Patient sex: M
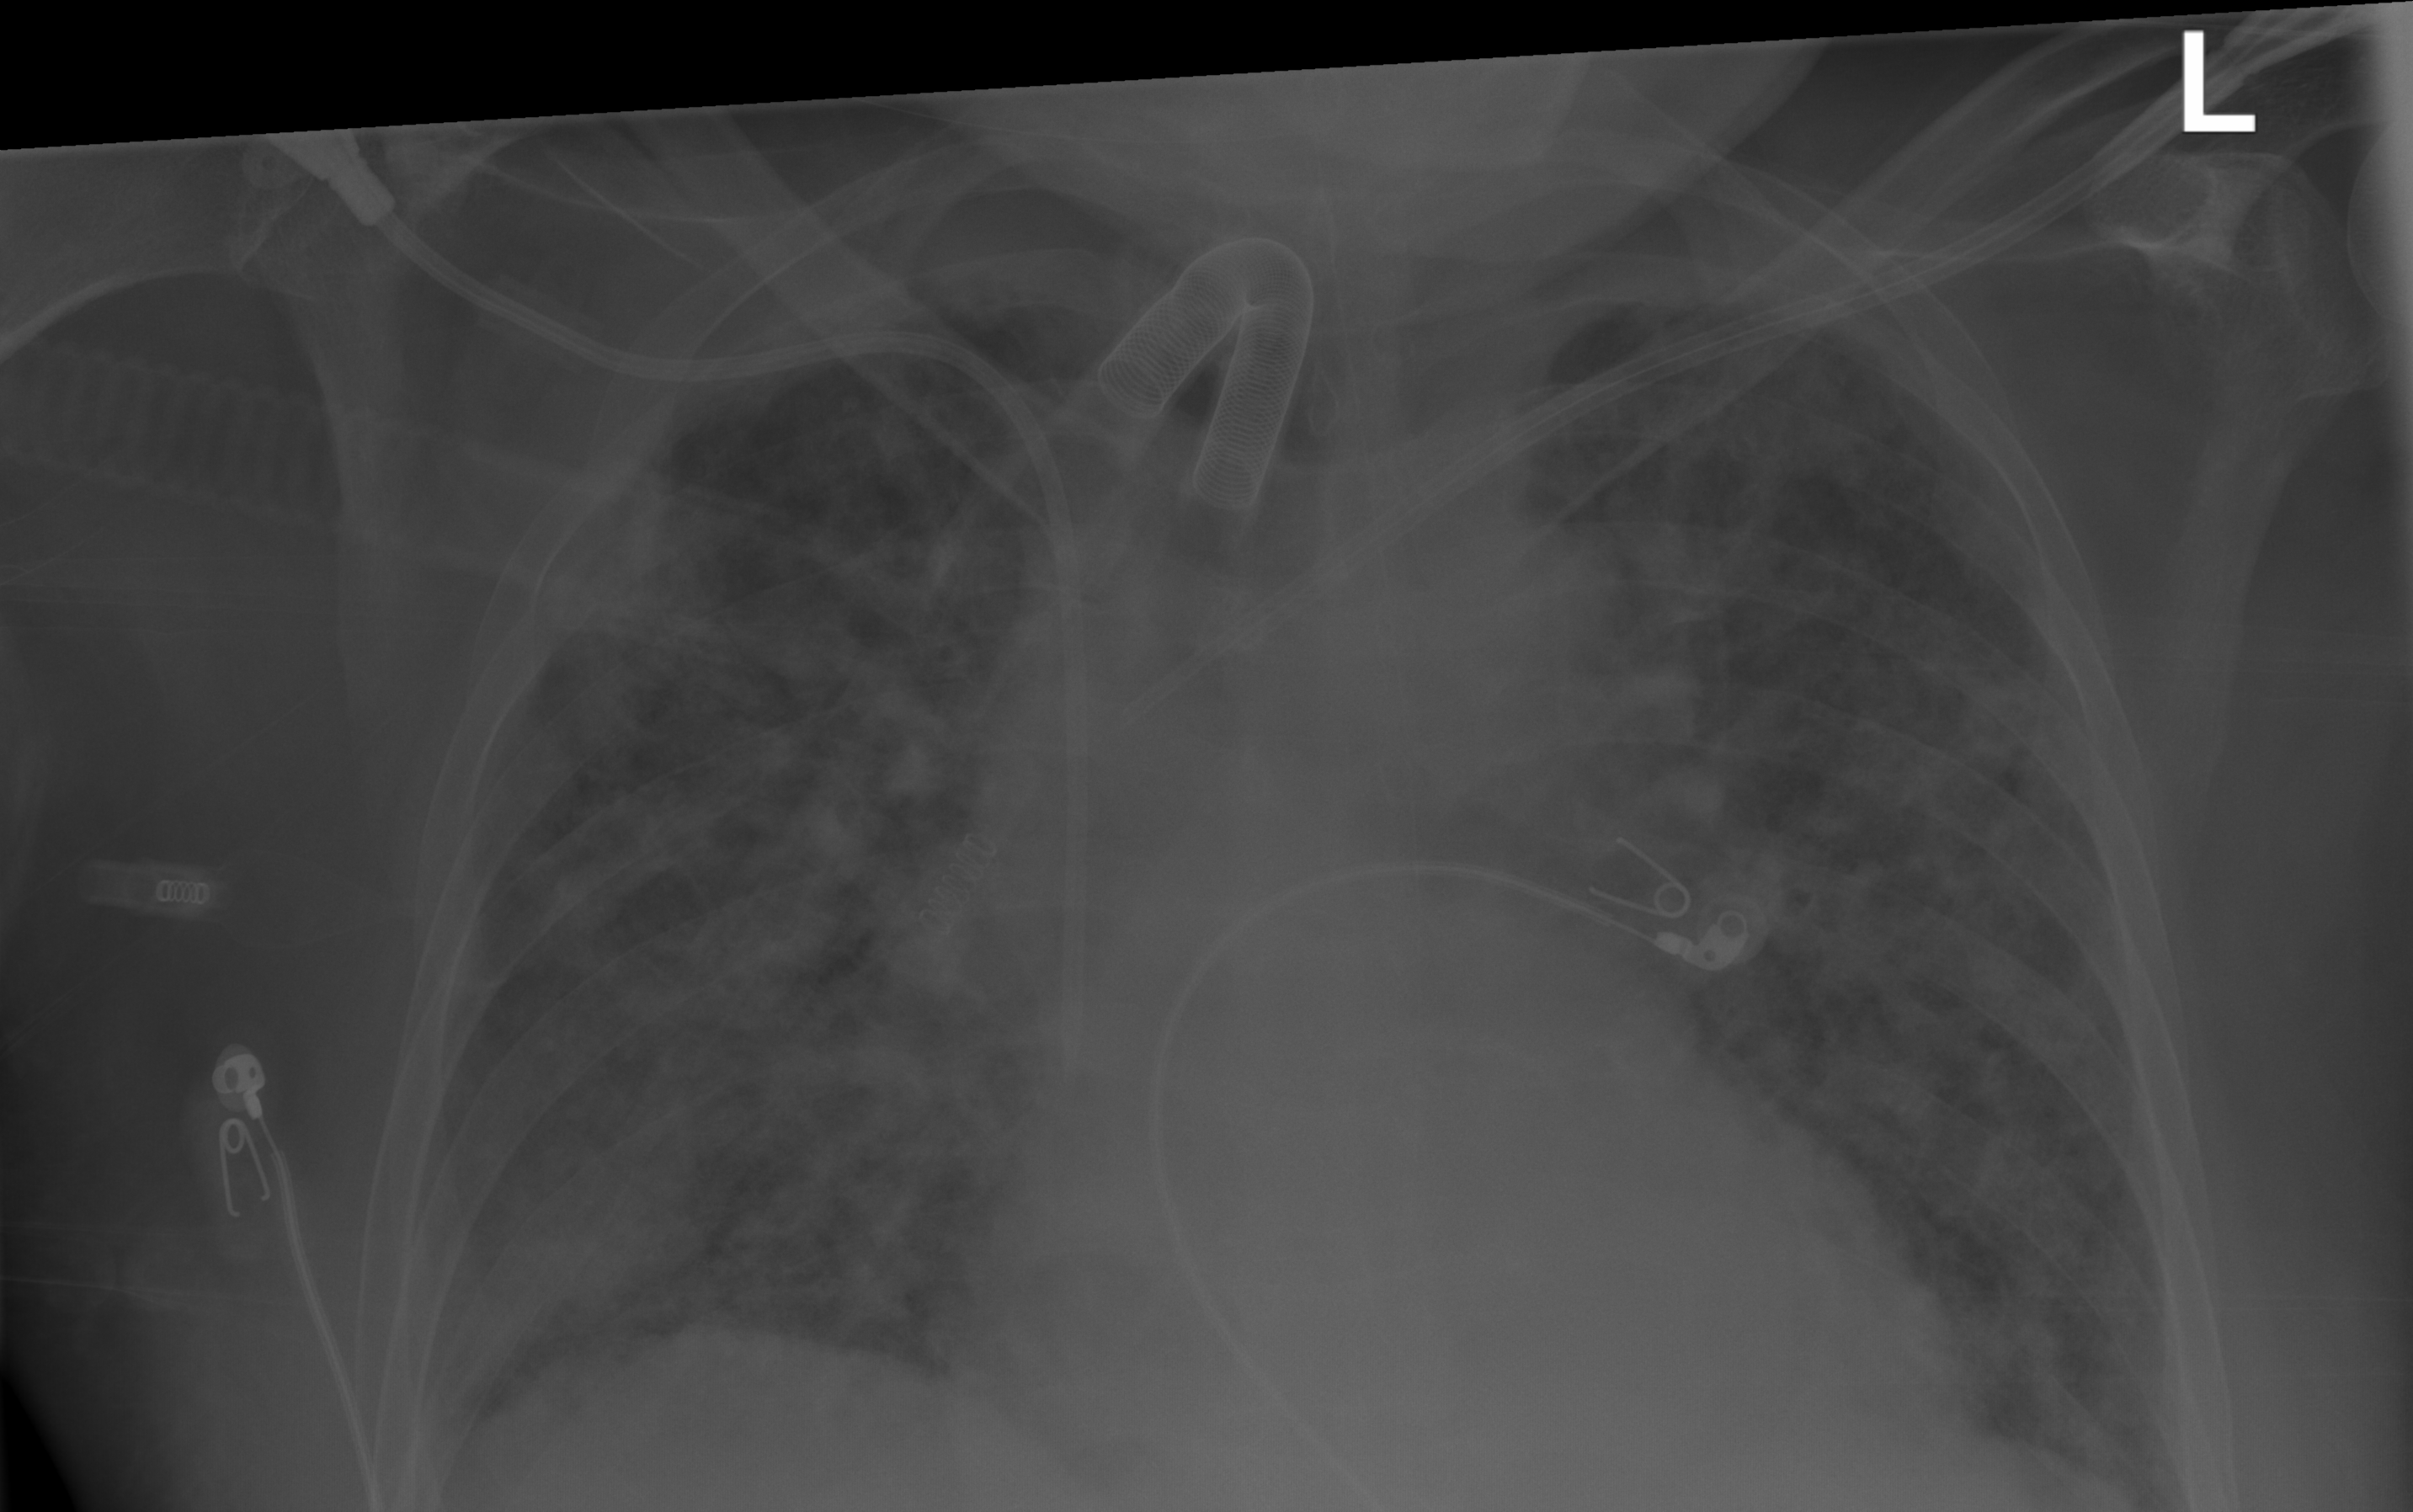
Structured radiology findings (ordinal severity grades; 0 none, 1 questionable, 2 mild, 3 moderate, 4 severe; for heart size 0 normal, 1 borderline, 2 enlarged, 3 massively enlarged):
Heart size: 0
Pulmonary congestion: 0
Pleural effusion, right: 0
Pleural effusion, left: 0
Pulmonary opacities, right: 3
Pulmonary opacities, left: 3
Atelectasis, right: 3
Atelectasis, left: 3